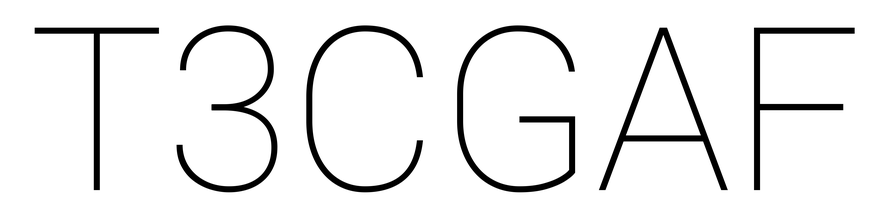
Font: Roboto_Thin